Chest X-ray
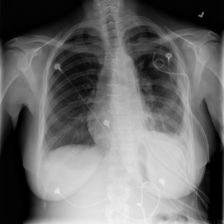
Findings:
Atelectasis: negative
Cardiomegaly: negative
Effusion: negative
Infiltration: negative
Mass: negative
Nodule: negative
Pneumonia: negative
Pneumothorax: negative
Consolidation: negative
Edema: negative
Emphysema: negative
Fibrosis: negative
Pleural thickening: negative
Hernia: negative